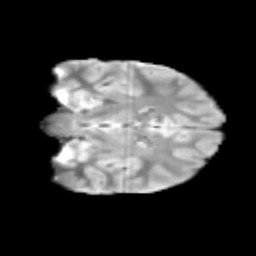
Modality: T2w
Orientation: coronal
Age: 12
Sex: male
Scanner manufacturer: siemens
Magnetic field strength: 3 T
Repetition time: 3.8 s
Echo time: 0.07 s